Chest X-ray. View position: AP
Patient age: 42
Patient sex: F
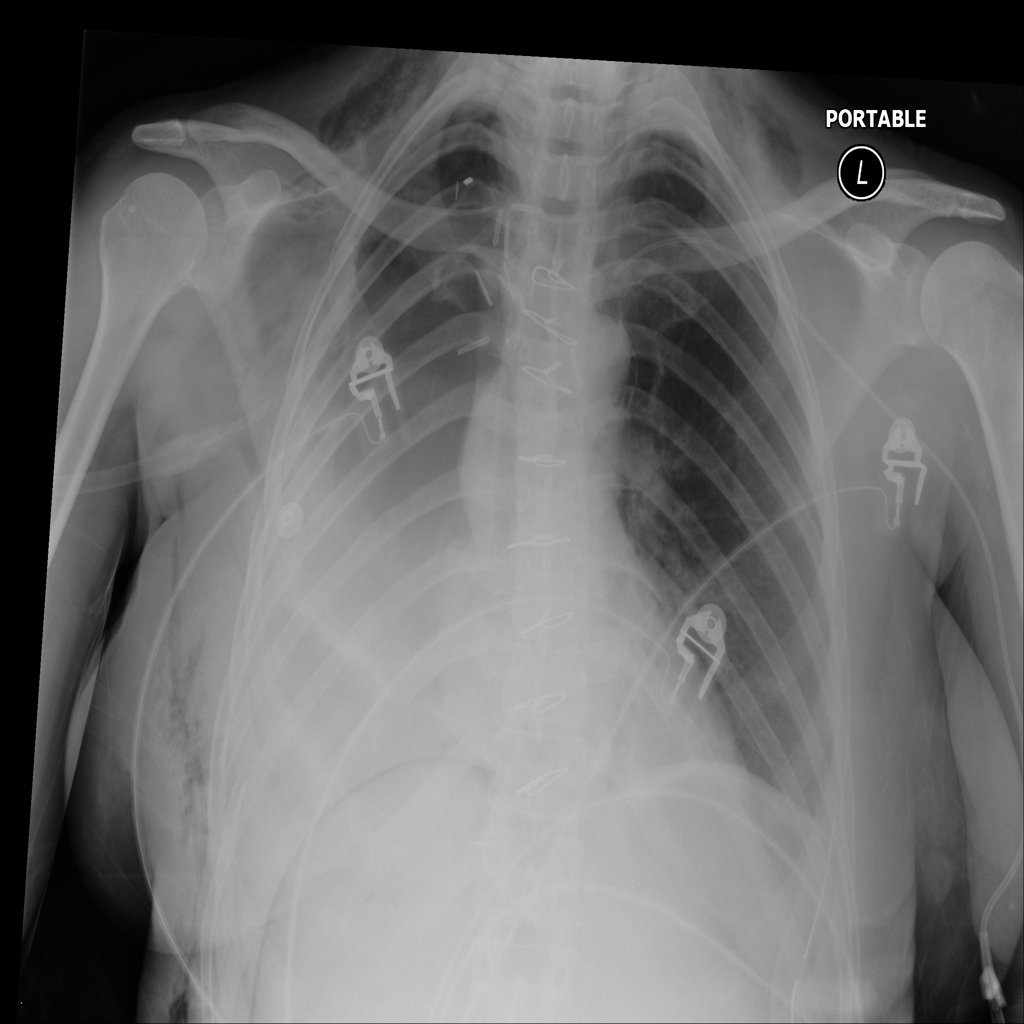
Finding: Pneumothorax